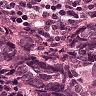
Metastatic tissue present: yes